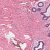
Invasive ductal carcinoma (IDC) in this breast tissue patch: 0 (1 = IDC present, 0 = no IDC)